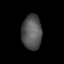
Tissue: lung
Cell type: Myeloid cells
Senescence score: 0.2435
Nuclear area (px): 685
Mean DAPI intensity: 84.628